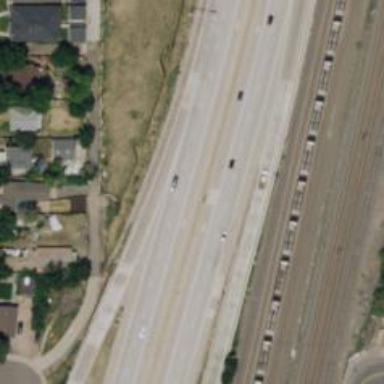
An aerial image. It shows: Trunk link highway.